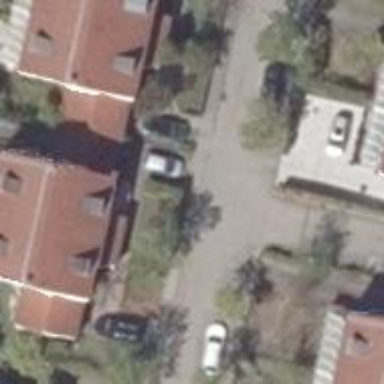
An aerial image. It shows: Residential road.